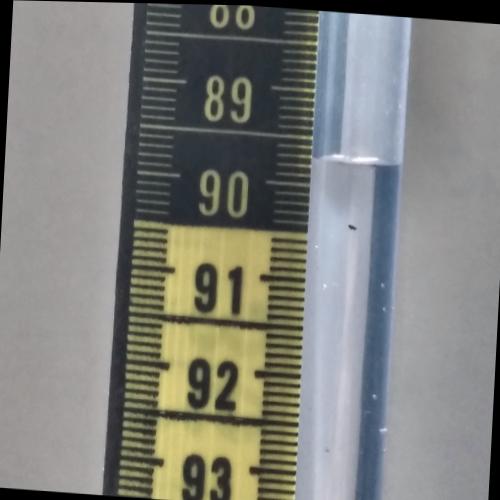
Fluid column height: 89.7 cm